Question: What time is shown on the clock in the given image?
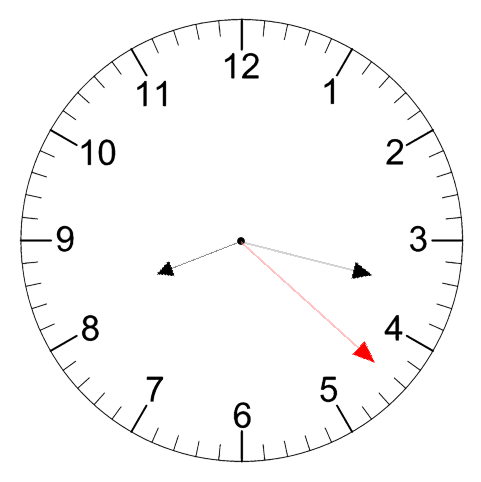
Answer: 08:17:22